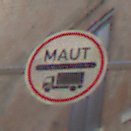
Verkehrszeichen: Mautpflicht
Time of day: Midday
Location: Outdoor (Urban)
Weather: Clear
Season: NotSpecified
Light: Natural